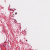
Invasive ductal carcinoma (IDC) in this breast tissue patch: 0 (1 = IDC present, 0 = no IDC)